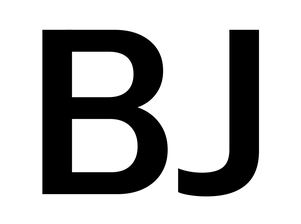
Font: InstrumentSans_SemiBold